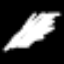
Label: squiggle